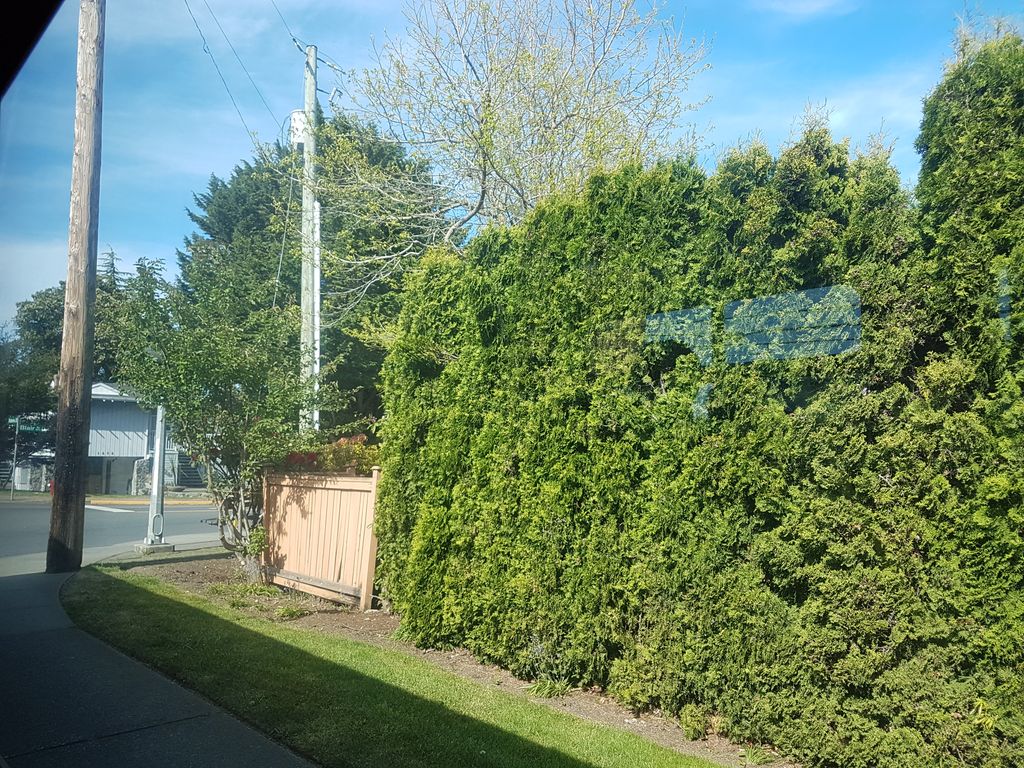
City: victoria